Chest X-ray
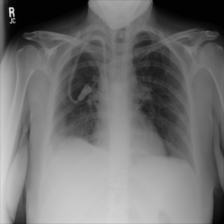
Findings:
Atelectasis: negative
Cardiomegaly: negative
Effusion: positive
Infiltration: positive
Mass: negative
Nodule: negative
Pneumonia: negative
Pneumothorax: negative
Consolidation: negative
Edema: negative
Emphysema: negative
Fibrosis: negative
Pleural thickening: negative
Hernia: negative